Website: walmart
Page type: billing-address
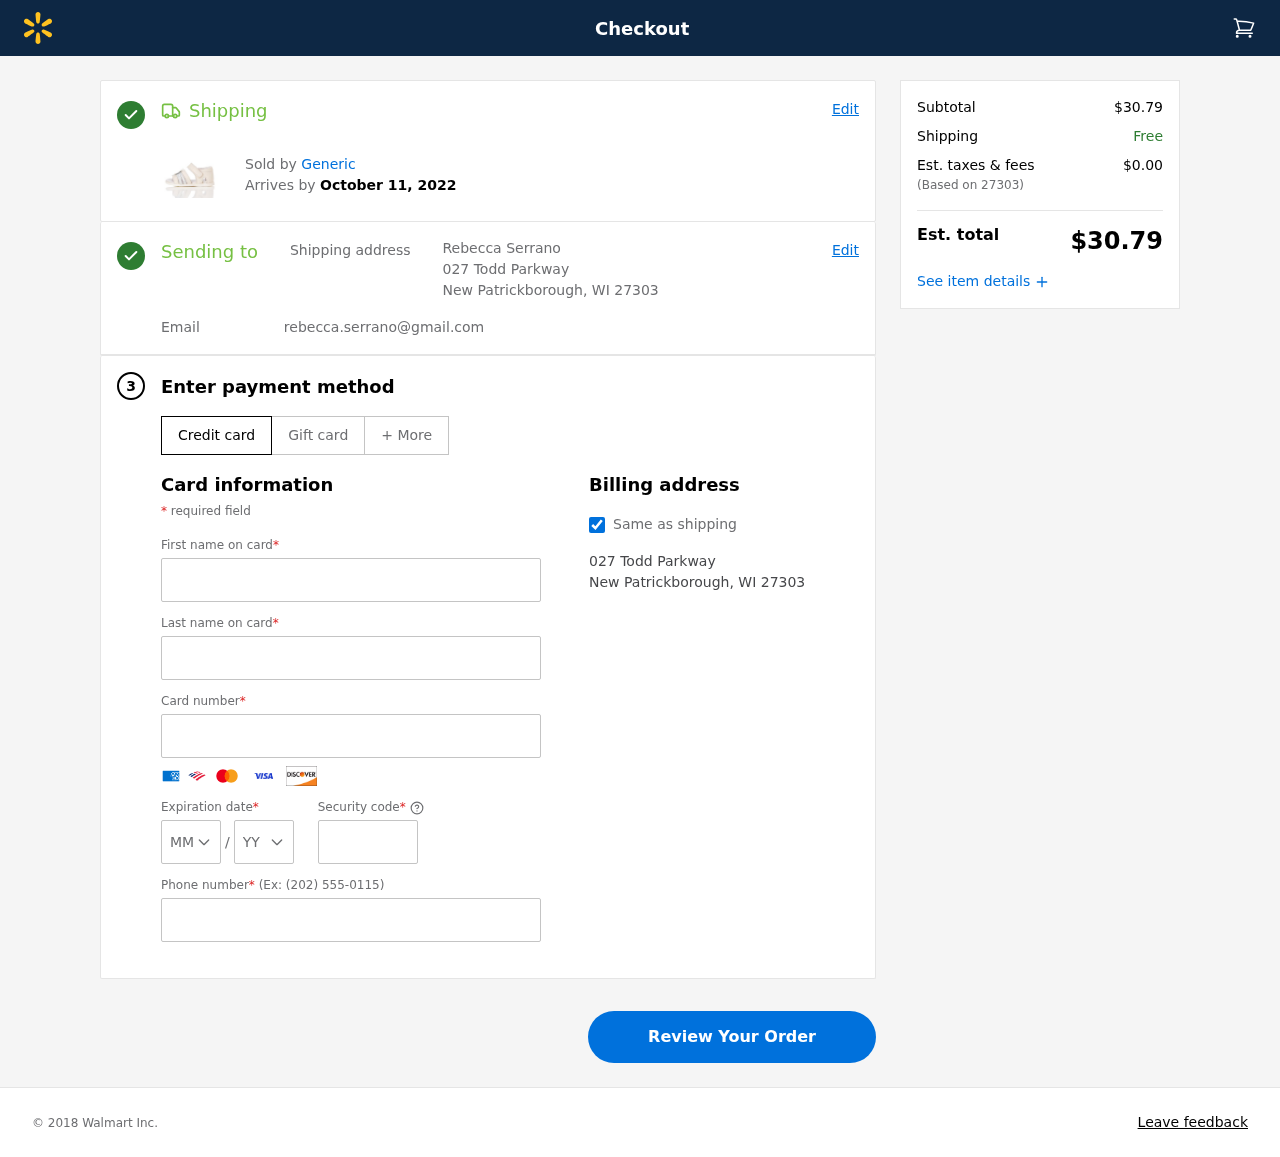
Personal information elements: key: PII_CARD_CVV
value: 536
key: PII_CARD_EXPIRY_MONTH
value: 06
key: PII_CARD_EXPIRY_YEAR
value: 30
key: PII_CARD_NUMBER
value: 6011 9641 3204 9561
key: PII_CITY_STATE_ZIP
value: New Patrickborough, WI 27303
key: PII_EMAIL
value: rebecca.serrano@gmail.com
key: PII_FIRSTNAME
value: Rebecca
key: PII_FULLNAME
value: Rebecca Serrano
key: PII_LASTNAME
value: Serrano
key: PII_PHONE
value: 4326043714
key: PII_POSTCODE
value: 27303
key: PII_STREET
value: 027 Todd Parkway
Product elements: key: PRODUCT1_BRAND
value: Generic
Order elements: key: ORDER_DELIVERY_DATE
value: October 11, 2022
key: ORDER_SUBTOTAL
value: $30.79
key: ORDER_TAX
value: $0.00
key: ORDER_TOTAL
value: $30.79